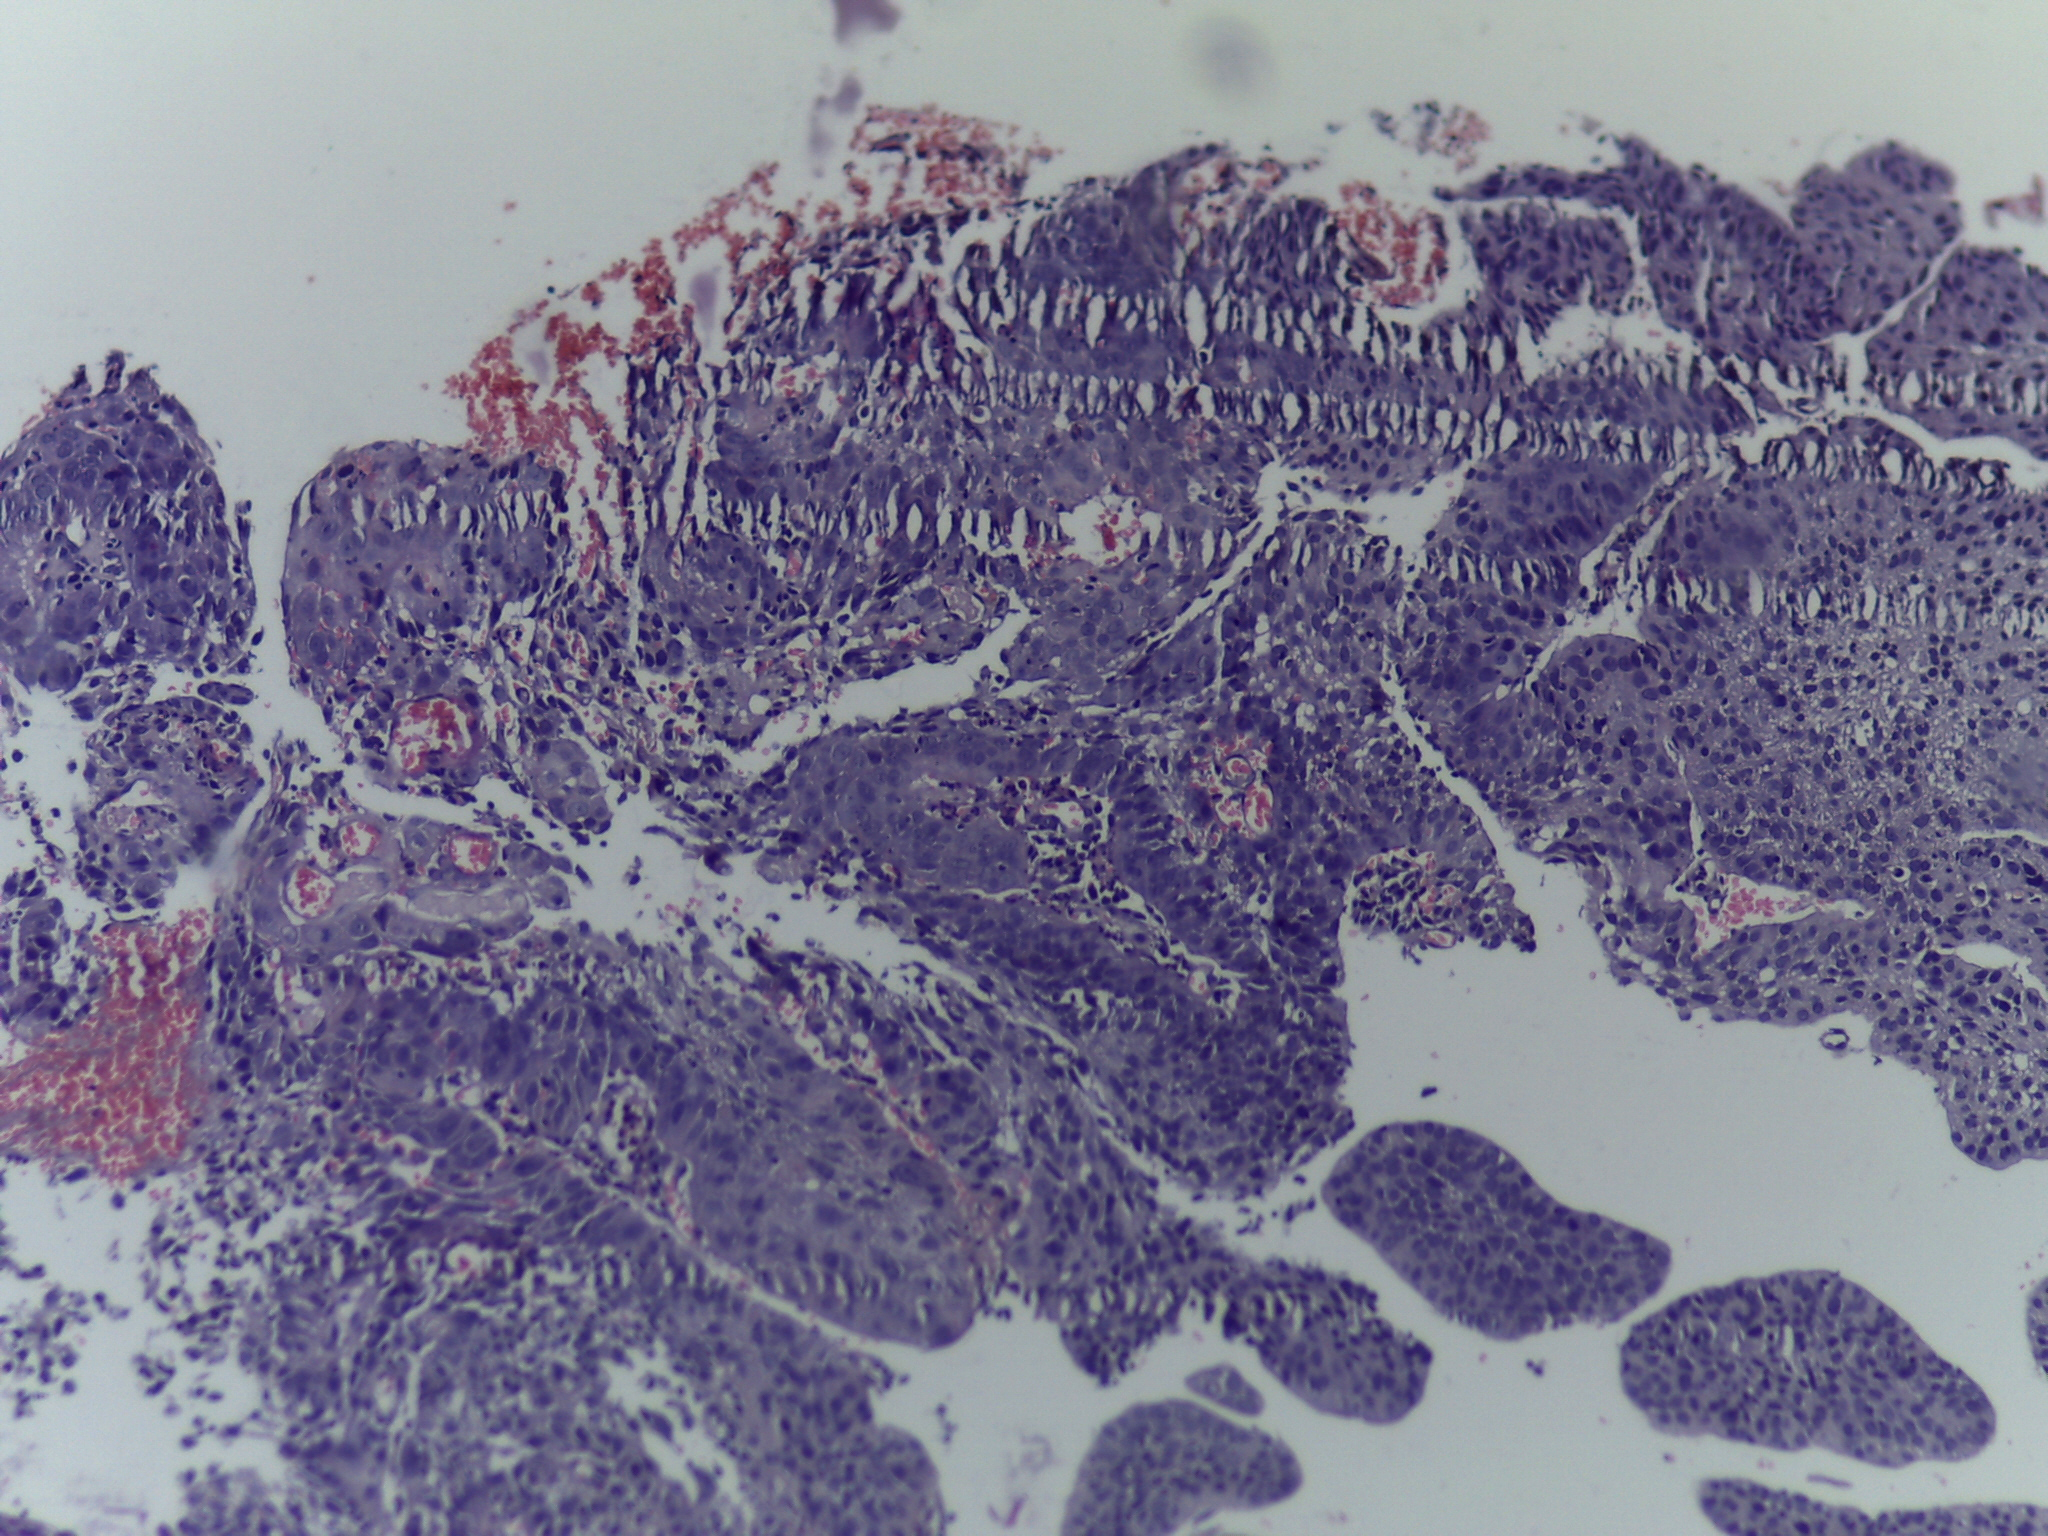
Diagnosis: OSCC